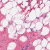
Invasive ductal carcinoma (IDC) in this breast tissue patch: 0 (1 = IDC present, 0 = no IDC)